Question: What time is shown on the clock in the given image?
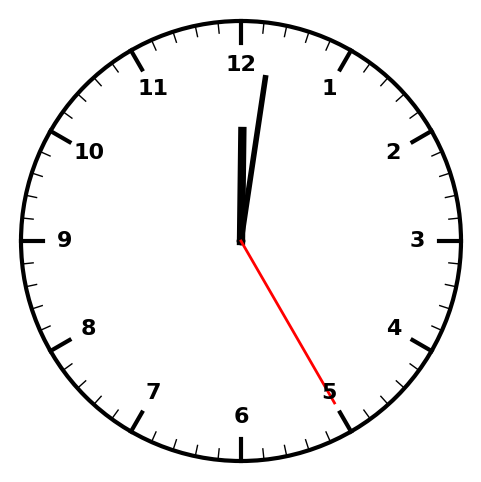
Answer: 12:01:25